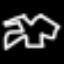
Label: octagon